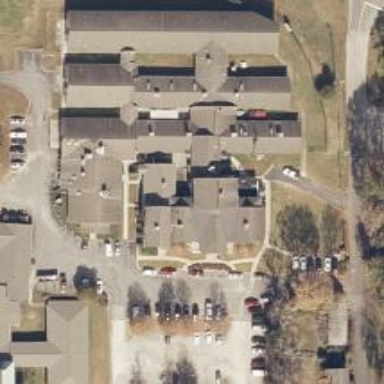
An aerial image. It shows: Nursing home.